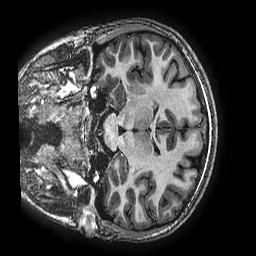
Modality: T1w
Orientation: coronal
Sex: female
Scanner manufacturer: ge
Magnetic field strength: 3 T
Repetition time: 0.00766 s
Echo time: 0.003476 s